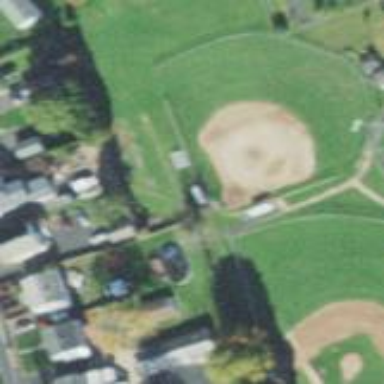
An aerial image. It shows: Baseball pitch for leisure land activities.